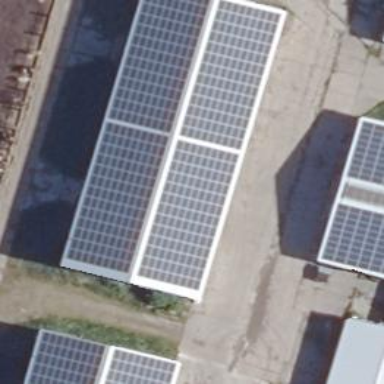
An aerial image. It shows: Solar photovoltaic panel generating electricity. It is small installation located on building.